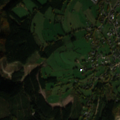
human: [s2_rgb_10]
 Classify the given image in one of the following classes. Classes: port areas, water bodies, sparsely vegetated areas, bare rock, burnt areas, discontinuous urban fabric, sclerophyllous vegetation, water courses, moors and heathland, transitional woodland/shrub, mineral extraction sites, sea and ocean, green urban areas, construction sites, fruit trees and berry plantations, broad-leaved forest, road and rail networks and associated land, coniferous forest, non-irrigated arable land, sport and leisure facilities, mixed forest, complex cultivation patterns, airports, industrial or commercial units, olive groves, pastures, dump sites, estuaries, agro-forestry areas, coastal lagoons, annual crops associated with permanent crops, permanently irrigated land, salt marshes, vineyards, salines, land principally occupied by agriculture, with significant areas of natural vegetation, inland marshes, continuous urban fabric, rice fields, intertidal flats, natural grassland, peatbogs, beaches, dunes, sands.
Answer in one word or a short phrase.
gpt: discontinuous urban fabric, pastures, land principally occupied by agriculture, with significant areas of natural vegetation, coniferous forest, mixed forest